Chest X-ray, PA view. Patient: 47 years old, sex F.
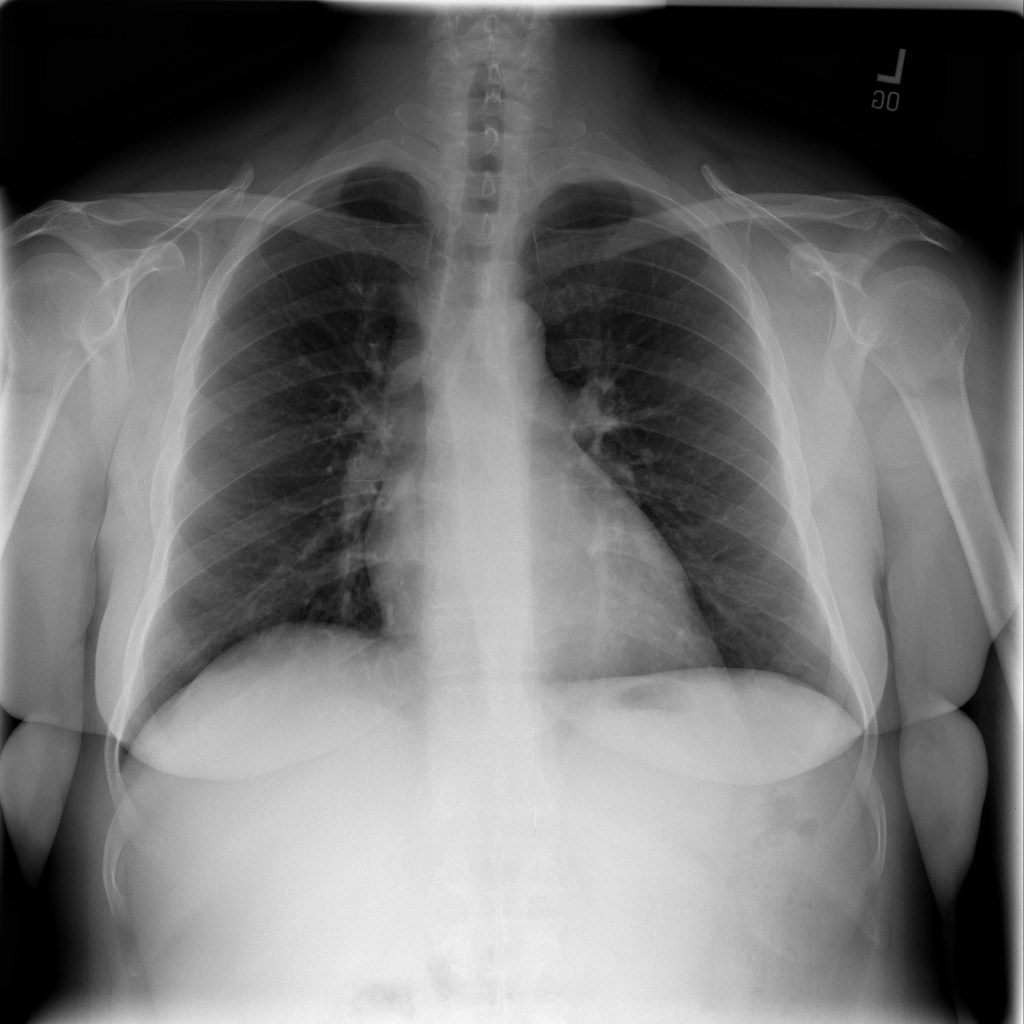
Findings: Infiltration